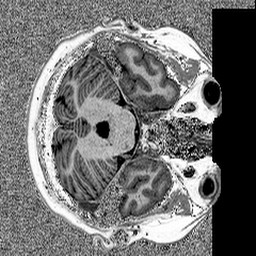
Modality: MP2RAGE
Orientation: axial
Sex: male